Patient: sex F, age 38
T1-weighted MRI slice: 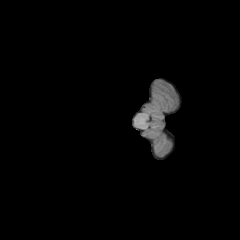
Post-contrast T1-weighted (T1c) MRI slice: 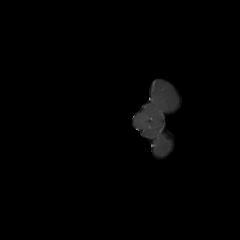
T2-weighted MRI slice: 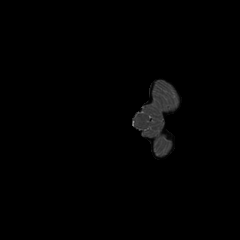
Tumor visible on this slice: no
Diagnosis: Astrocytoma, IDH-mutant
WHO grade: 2